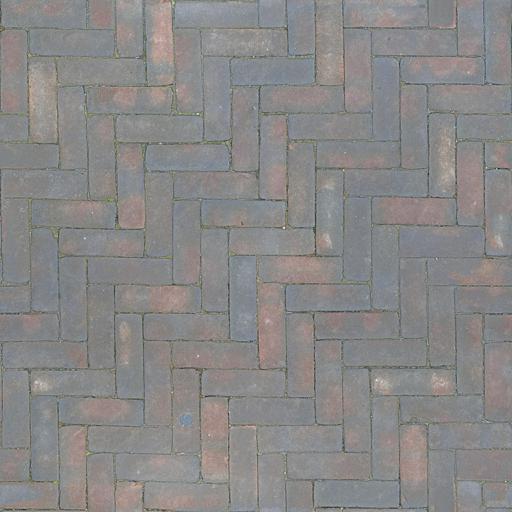
Tags: herringbone pavement paving stones